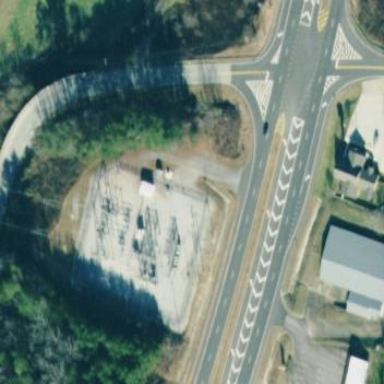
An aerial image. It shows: Distribution power substation secured by fence.